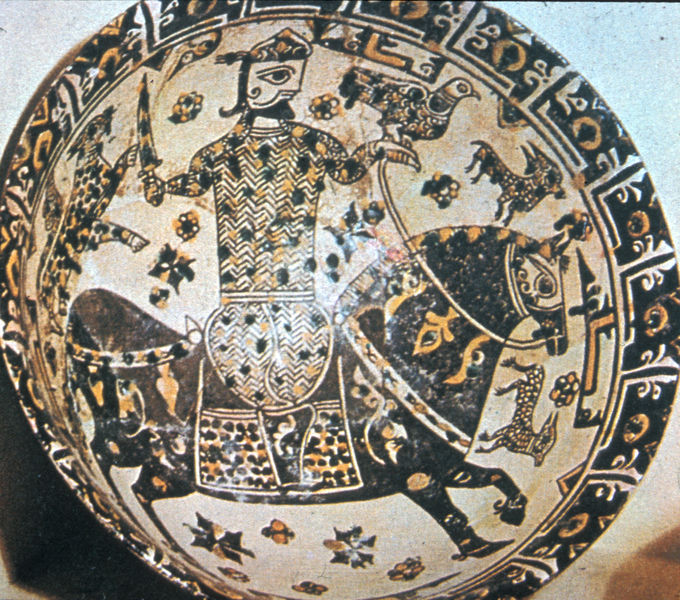
Titel: Schale aus Nishapur
Künstler: unbekannt
Institution: unbekannt
Schlagwörter: adler, angriff, falke, kämpfer, mann, schatten, vogel, weiß, gelb, ocker, blumen, bunt, licht, orange, profil, schwarz, blüte, tier, tiere, beige, muster, ornament, bart, messer, schale, schüssel, stein, taube, teller, vollbart, vögel, boden, auge, pferd, reiter, rund, keramik, ton, vase, beine, mähne, rappe, reiten, sattel, schweif, zaumzeug, zügel, fläche, monochrom, rand, wild, dekoration, essen, dekor, ornamente, verzierung, bemalt, foto, fotografie, photographie, schild, gefäß, lamm, orient, orientalisch, geschirr, schwert, soldat, waffe, scheich, stilisiert, helm, ritter, jagd, rüstung, photo, geometrisch, geflügel, jäger, ross, antik, griechisch, dolch, krieger, zaum, falkenjagd, löwe, steingut, geweih, bemalung, prozellan, schafe, glasur, gebrannt, vertiefung, leopard, raubkatze, satteldecke, riss, tiger, raubtier, panther, vierbeiner, byzanz, mongolei, essegeschirr, rüstzeug, tellerand, syrisch, falken, aufe, beile, fredericus rex, babylonisch, soldatn, langmesser